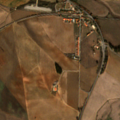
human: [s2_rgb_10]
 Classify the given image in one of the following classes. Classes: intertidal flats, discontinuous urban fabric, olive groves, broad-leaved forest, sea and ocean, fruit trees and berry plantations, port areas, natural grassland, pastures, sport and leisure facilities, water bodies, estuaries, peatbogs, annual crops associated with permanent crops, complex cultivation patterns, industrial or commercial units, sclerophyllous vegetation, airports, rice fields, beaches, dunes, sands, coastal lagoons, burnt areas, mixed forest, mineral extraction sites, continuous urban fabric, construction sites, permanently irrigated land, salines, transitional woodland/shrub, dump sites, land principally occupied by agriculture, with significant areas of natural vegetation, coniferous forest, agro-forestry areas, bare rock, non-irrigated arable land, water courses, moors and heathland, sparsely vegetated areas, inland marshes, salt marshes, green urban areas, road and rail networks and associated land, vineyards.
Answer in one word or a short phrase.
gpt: non-irrigated arable land, complex cultivation patterns, broad-leaved forest